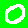
Digit: 0